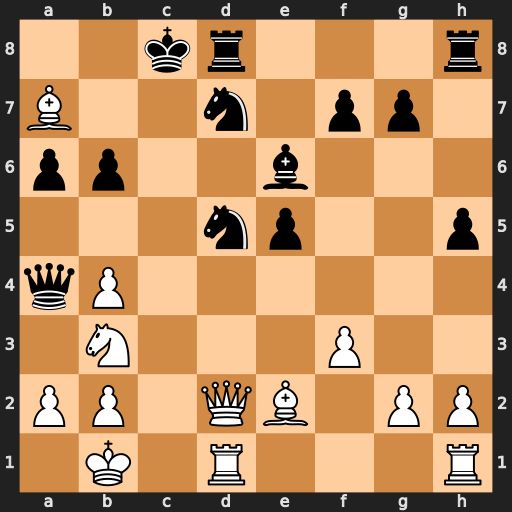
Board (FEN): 2kr3r/B2n1pp1/pp2b3/3np2p/qP6/1N3P2/PP1QB1PP/1K1R3R
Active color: w
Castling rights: -
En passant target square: -
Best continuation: Qc2+ Kb7 Na5+